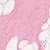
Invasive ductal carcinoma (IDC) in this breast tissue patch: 0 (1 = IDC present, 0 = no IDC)